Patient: sex M, age 60
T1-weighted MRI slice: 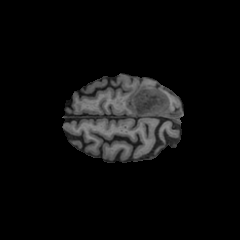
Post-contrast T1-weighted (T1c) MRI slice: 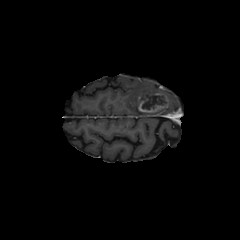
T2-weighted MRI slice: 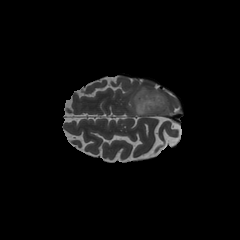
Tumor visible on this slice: yes
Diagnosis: Glioblastoma, IDH-wildtype
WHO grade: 4